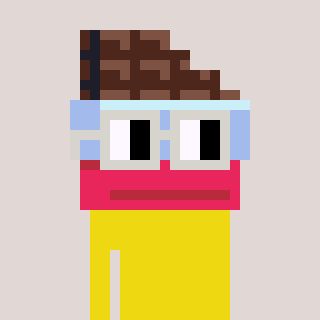
a pixel art character with square light gray glasses, a chocolate-shaped head and a yellow-colored body on a warm background